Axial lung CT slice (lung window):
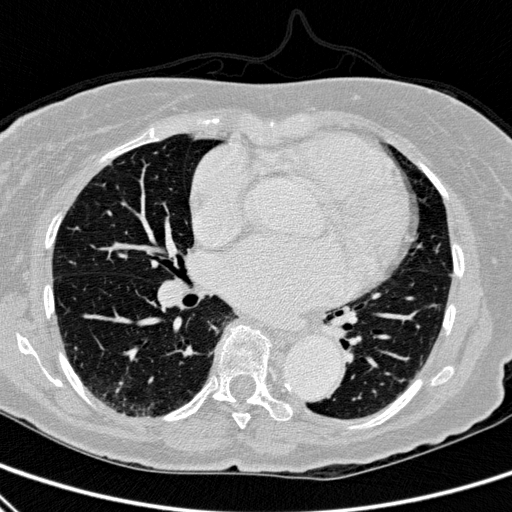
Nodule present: no